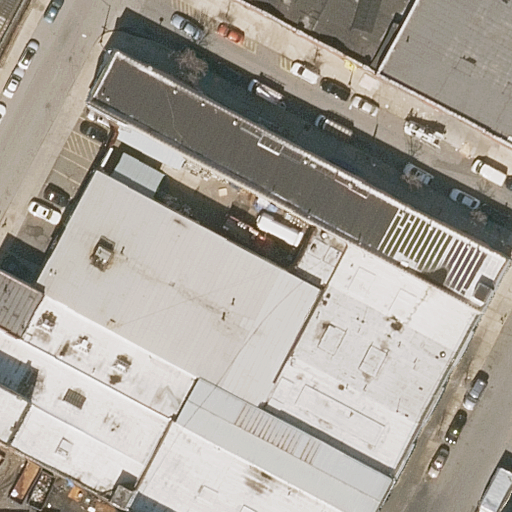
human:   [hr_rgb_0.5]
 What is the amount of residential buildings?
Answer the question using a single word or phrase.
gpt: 11

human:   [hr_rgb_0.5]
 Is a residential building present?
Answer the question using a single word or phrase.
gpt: yes

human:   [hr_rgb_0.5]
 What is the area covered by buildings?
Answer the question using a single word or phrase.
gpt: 5185m2

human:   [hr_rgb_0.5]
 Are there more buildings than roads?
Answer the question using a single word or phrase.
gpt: yes

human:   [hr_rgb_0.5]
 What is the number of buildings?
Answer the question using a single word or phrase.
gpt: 11

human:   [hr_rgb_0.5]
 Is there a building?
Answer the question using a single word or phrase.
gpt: yes

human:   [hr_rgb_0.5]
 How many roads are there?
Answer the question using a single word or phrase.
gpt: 3

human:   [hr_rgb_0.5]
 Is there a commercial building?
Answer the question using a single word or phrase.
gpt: no

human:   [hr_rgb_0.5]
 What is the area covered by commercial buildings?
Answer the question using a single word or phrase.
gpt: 0m2

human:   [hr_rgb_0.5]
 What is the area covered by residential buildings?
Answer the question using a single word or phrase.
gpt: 5185m2

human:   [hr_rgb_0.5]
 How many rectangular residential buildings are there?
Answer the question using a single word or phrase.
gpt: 11

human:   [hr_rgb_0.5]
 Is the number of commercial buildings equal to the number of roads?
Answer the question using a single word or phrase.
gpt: no

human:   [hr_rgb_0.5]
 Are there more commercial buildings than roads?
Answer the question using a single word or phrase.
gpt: no

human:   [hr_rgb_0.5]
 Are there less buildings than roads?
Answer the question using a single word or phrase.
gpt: no

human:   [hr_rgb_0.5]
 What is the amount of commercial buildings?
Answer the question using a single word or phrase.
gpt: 0

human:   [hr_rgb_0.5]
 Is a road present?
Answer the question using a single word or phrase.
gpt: yes

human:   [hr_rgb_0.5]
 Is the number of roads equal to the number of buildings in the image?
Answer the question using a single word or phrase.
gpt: no

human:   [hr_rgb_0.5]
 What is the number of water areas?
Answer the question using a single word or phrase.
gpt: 0

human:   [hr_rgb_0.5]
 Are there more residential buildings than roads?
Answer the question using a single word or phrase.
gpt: yes

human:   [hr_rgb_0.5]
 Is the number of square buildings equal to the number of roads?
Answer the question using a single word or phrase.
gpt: no

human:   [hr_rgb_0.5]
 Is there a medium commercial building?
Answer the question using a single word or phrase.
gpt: no

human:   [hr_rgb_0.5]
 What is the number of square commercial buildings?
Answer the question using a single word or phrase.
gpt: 0

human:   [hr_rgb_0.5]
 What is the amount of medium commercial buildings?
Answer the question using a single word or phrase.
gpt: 0

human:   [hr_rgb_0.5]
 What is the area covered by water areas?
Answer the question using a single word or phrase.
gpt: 0m2

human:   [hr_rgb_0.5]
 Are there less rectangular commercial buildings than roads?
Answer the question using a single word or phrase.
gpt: yes

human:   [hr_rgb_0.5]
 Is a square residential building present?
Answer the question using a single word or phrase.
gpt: no

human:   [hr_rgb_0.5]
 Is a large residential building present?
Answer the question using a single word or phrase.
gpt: yes

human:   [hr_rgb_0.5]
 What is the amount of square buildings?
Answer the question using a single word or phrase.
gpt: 0

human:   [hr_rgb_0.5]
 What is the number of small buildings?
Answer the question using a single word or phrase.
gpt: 1

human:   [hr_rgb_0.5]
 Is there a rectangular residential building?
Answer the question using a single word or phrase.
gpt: yes

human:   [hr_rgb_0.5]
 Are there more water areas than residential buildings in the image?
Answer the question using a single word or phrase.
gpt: no

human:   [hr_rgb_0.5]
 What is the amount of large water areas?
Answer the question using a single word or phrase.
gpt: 0

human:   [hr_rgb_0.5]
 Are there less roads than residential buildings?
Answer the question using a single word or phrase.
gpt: yes

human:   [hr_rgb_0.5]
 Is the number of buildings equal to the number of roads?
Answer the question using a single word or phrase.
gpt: no

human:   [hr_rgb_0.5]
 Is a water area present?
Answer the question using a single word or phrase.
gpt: no

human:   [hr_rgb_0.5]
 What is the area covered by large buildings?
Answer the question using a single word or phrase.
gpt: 2433m2

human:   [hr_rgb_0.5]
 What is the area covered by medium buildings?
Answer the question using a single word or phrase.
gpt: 2719m2

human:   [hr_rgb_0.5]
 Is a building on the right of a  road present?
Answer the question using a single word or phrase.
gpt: yes

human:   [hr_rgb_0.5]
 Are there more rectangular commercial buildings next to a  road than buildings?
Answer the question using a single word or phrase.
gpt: no

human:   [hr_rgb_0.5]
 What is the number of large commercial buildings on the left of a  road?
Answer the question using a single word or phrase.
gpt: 0

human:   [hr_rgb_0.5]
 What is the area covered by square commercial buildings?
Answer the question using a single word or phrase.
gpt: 0m2

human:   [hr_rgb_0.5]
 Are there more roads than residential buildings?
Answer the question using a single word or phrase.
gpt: no

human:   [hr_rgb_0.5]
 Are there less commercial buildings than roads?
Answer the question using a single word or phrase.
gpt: yes

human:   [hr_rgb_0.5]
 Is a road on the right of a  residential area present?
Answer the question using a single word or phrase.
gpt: no

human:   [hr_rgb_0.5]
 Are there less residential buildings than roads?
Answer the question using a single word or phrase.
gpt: no

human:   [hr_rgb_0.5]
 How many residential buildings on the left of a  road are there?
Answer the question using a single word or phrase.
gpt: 7

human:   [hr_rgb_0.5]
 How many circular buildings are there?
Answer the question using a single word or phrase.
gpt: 0

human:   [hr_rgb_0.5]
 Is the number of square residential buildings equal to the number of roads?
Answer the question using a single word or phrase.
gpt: no

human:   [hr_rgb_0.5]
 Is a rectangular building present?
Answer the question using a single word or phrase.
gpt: yes

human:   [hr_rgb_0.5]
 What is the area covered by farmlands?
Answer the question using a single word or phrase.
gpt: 0m2

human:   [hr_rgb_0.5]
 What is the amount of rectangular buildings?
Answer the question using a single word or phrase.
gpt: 11

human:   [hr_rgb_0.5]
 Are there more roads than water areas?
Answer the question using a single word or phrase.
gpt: yes

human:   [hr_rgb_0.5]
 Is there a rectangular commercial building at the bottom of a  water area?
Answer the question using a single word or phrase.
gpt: no

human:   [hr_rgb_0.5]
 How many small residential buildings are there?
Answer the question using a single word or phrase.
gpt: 1

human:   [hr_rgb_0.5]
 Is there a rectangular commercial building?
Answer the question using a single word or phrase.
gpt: no

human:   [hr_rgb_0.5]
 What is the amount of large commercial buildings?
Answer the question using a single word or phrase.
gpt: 0

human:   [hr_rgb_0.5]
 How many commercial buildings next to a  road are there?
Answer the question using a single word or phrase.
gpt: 0

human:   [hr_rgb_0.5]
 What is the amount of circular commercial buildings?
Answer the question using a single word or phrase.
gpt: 0

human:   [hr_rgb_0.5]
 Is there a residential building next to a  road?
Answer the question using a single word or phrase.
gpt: yes

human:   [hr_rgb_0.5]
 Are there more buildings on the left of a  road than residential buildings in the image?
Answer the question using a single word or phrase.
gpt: no

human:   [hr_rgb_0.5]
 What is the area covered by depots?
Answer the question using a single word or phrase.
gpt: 0m2

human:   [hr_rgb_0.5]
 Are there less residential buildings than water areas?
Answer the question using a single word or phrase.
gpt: no

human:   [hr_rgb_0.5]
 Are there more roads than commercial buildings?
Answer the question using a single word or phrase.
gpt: yes

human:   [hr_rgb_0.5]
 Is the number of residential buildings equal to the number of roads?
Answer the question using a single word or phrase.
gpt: no